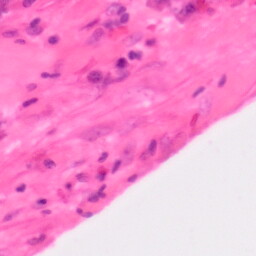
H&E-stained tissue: Colon